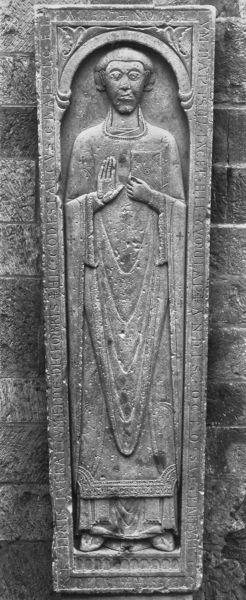
Titel: Grabplatte des Bischofs Gottschalk von Diepholz
Standort: Iburg, St. Clemens (EU - D - Nds)
Schlagwörter: hand, kopf, mann, umhang, weiß, frau, frisur, grau, schwarz, ornament, wand, arm, bibel, falten, halten, kragen, rahmen, stehen, stein, flach, kirche, geistlicher, gewand, mantel, borte, skulptur, relief, schrift, liegen, bogen, schuhe, mauer, rundbogen, bordüre, weib, ramen, platte, foto, buch, kloster, denkmal, schwarzweiß, gebet, zwickel, gestus, sarg, frontalansicht, grab, mittelalter, introvertiert, romanik, segnen, mönch, abtei, grabstätte, kirhce, romanisch, skultpur, stele, ausstattung, epitaph, weisen, segensgestus, abweisend, grabstein, abt, grabplatte, meditation, memoria, 900, in memoriam, 1199